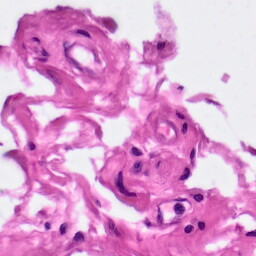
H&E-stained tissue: Pancreatic